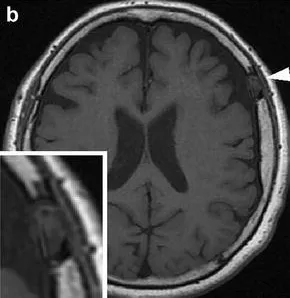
MRI scans prior to the operation The inside of the lesion appeared with mixed intensity on T1.
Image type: radiology (mri)